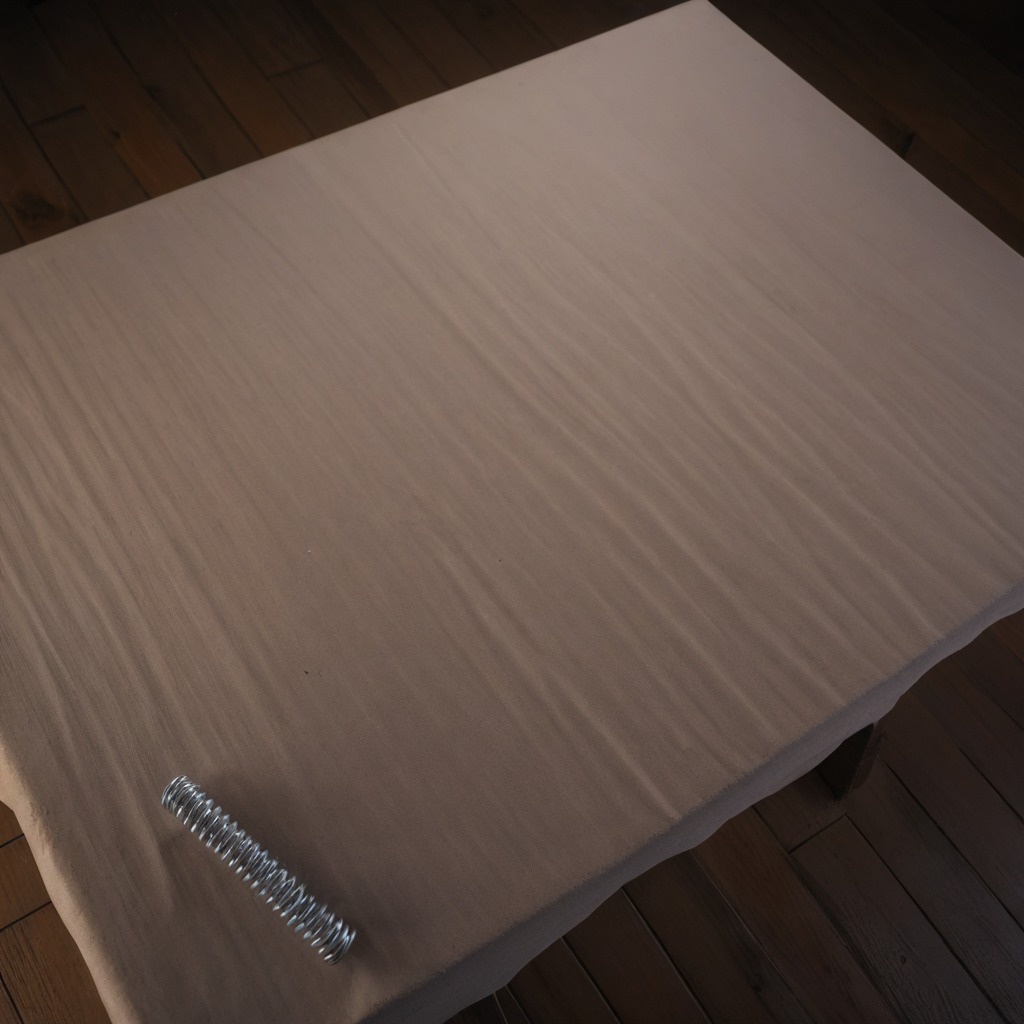
A coiled metal spring is lying on a wooden table.